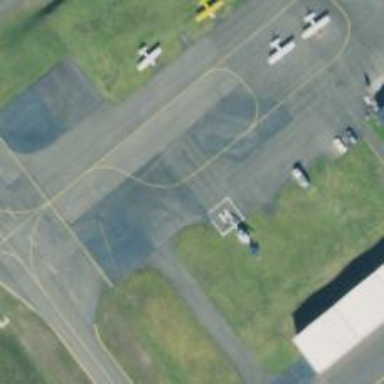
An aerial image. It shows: Image showing helipad at airport.